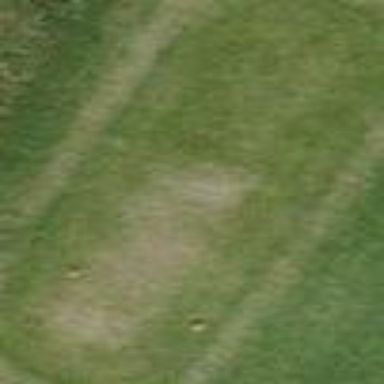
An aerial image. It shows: Grassy area designated as golf tee.